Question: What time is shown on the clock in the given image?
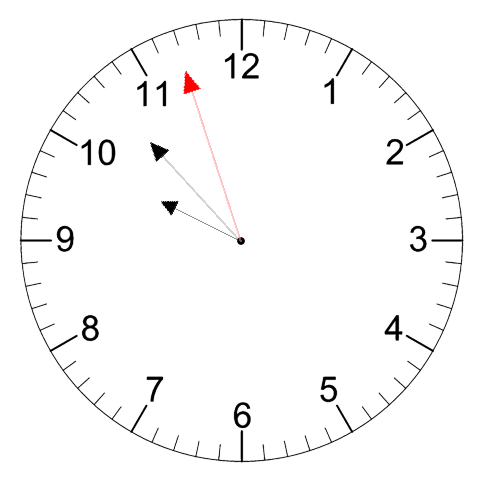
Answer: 09:52:57